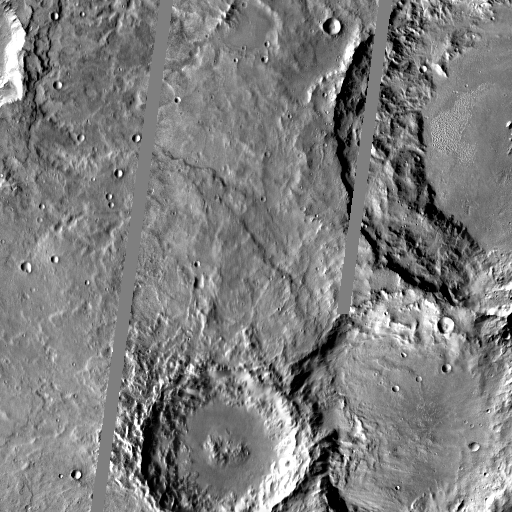
Crater classes present: Background, Other, Layered, Buried, Secondary